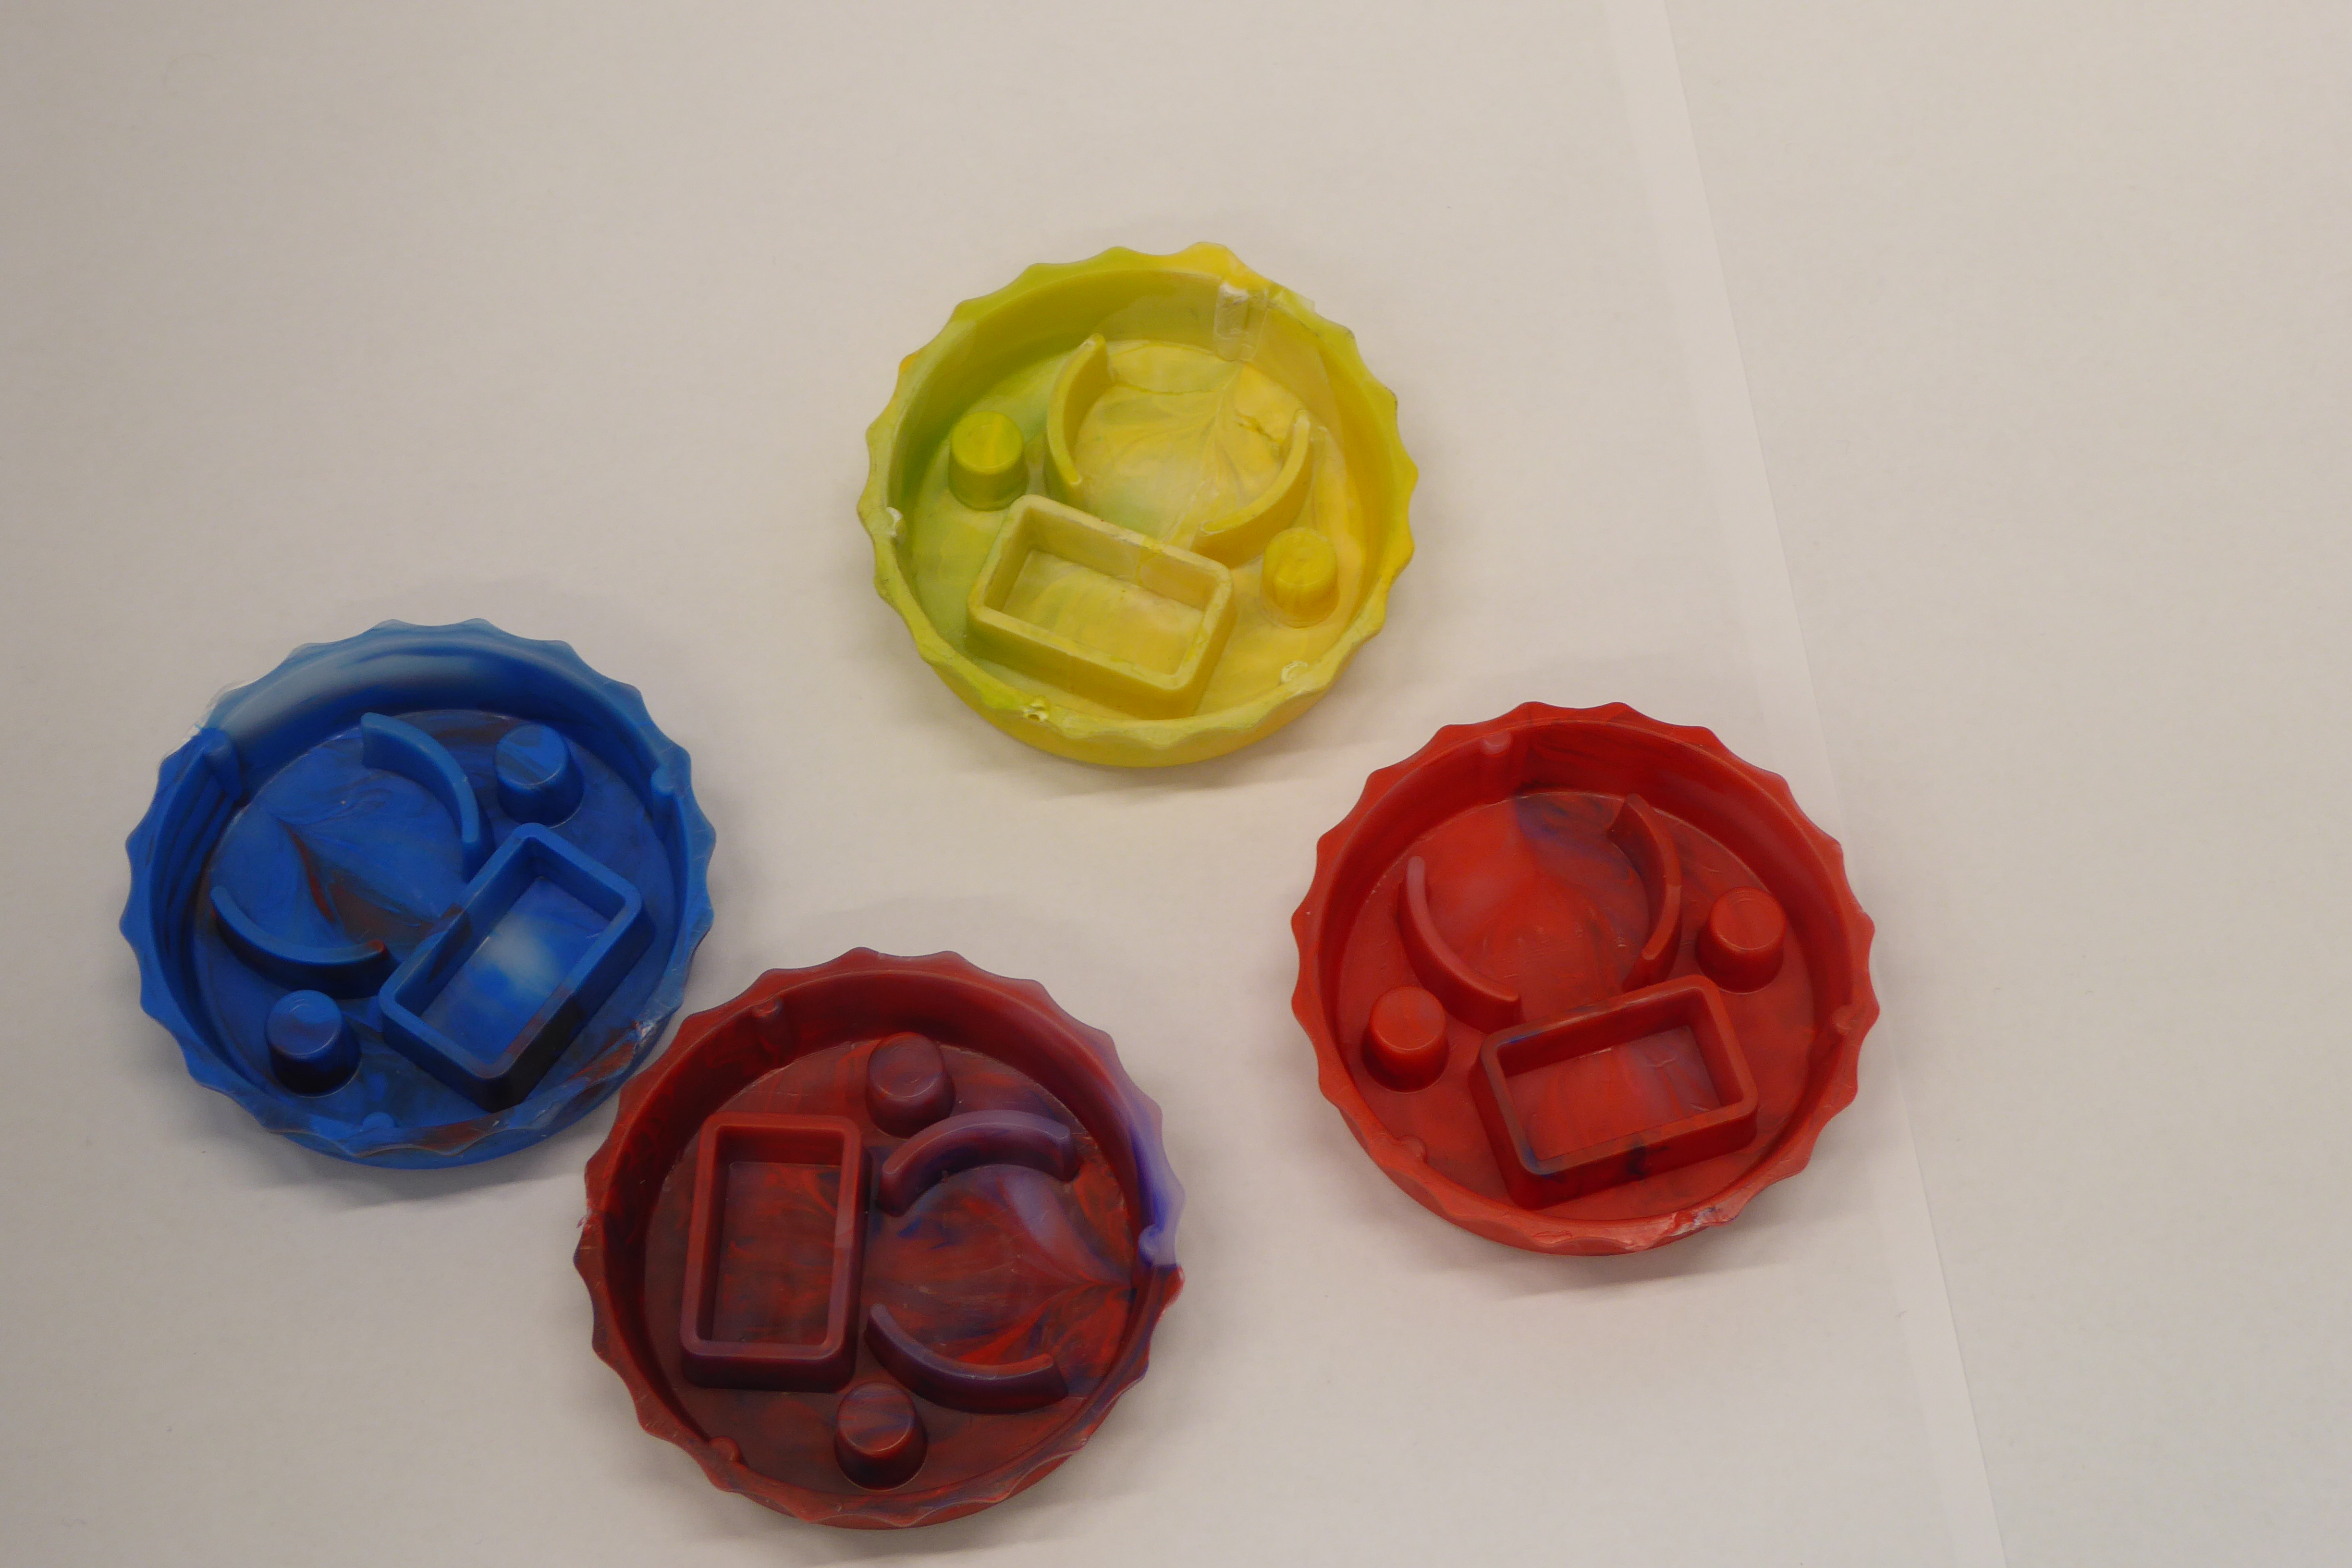
Label: Bottle Opener - Cover